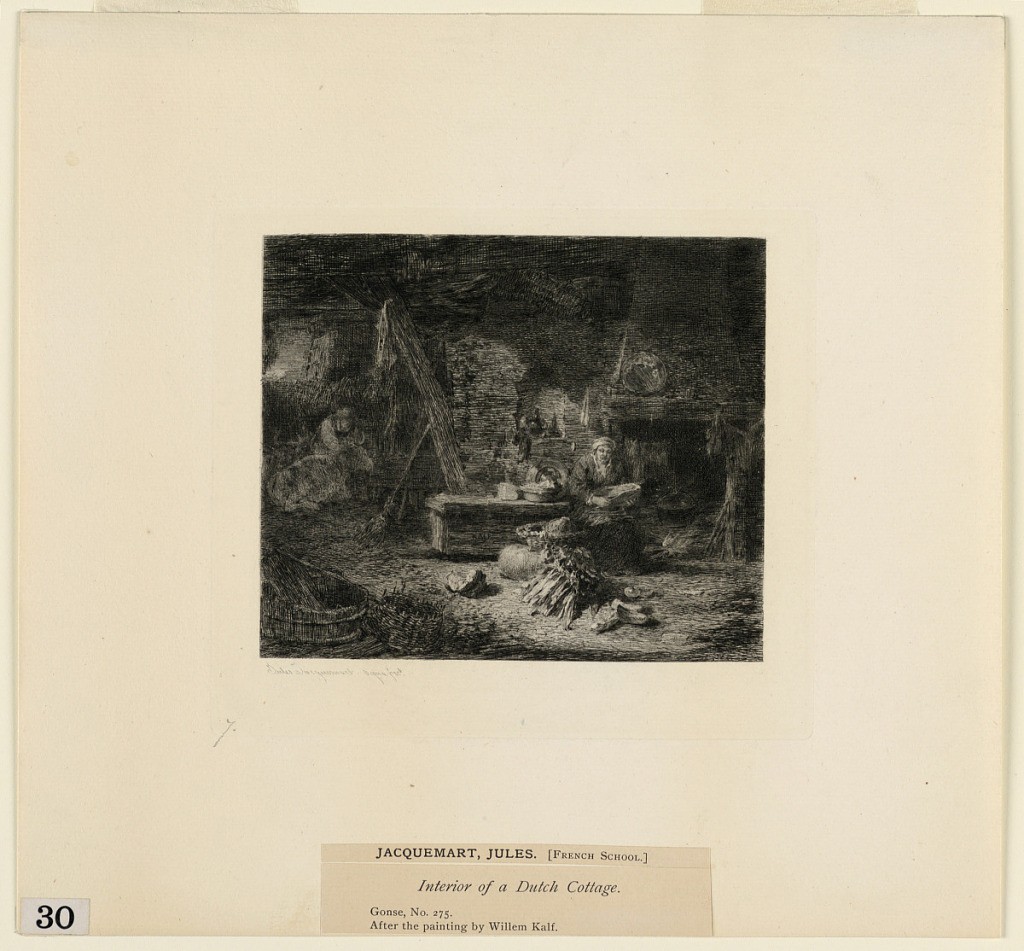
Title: Interior of a Dutch Cottage, from "Etchings of Pictures in the Metropolitan Museum, New York"
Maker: Jules Ferdinand Jacquemart, French, 1837 - 1880
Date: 1871
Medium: Etching on paper
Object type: Print
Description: A woman sits at the hearth. A man and a cow are in the background.